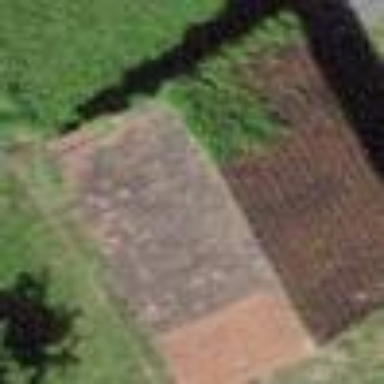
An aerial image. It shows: Rural barn.